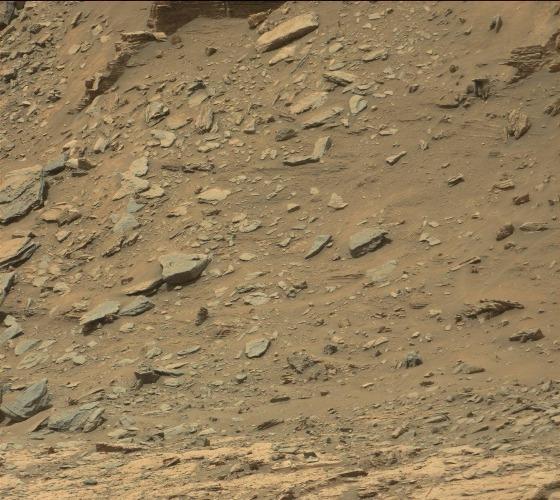
Terrain classes present: Bedrock, Gravel / Sand / Soil, Rock, Shadow